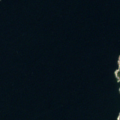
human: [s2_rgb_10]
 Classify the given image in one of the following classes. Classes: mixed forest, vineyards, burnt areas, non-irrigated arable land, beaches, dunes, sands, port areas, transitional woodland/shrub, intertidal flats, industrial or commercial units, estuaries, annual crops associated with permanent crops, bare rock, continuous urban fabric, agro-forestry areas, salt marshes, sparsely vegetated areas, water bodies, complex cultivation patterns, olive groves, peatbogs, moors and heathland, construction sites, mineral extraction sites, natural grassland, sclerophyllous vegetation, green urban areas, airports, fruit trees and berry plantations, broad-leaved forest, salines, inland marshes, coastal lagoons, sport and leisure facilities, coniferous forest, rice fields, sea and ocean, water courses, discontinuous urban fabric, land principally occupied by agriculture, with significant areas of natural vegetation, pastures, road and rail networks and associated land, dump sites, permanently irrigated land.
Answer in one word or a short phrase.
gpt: bare rock, sea and ocean